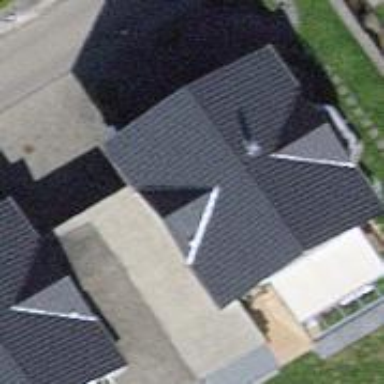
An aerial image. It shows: Group of garages.